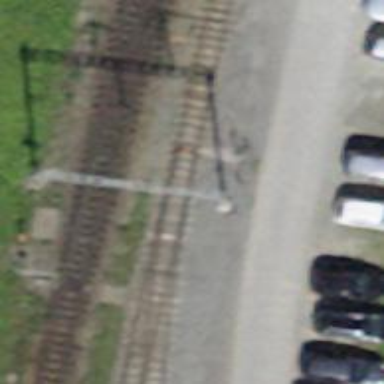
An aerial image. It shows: Narrow-gauge railway yard with electrified contact lines.